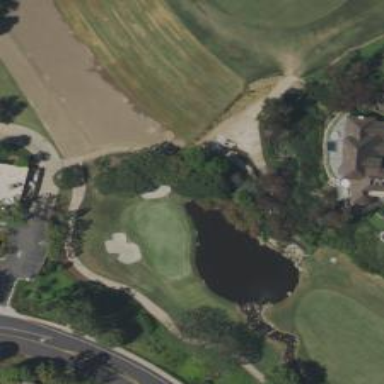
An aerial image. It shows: Golf hole.